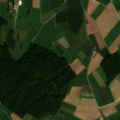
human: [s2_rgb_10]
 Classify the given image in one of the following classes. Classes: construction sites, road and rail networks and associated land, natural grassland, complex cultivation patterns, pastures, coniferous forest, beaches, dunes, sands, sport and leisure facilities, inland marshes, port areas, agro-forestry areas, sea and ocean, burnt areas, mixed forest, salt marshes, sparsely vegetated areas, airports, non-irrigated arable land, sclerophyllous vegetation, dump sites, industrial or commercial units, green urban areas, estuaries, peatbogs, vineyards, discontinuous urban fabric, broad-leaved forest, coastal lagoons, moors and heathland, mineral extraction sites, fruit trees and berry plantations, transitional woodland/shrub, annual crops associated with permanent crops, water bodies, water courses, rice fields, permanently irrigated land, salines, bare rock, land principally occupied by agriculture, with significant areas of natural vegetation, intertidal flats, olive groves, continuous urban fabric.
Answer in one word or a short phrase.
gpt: non-irrigated arable land, mixed forest